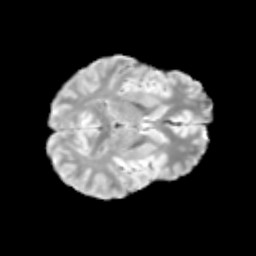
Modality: T2w
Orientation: axial
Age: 13
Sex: male
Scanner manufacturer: siemens
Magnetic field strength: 3 T
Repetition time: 3.8 s
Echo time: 0.07 s